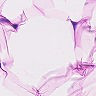
Metastatic tissue present: no